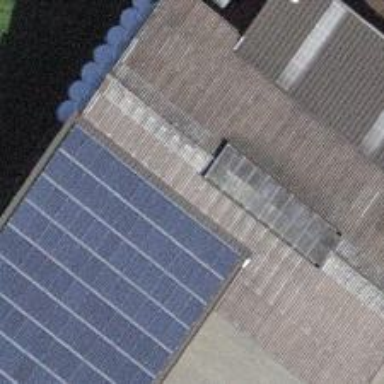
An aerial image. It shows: Solar power generator.